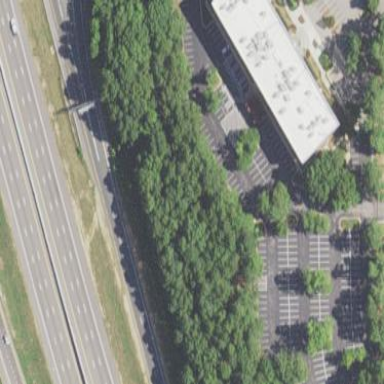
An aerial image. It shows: Parking area with asphalt surface.